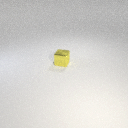
small yellow metal cube